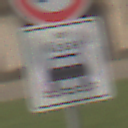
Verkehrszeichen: BeiNaesse
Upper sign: Geschwindigkeit50
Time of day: MorningAfternoon
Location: Outdoor (Suburban)
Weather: Overcast
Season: NotSpecified
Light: Natural